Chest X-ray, PA view. Patient: 59 years old, sex M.
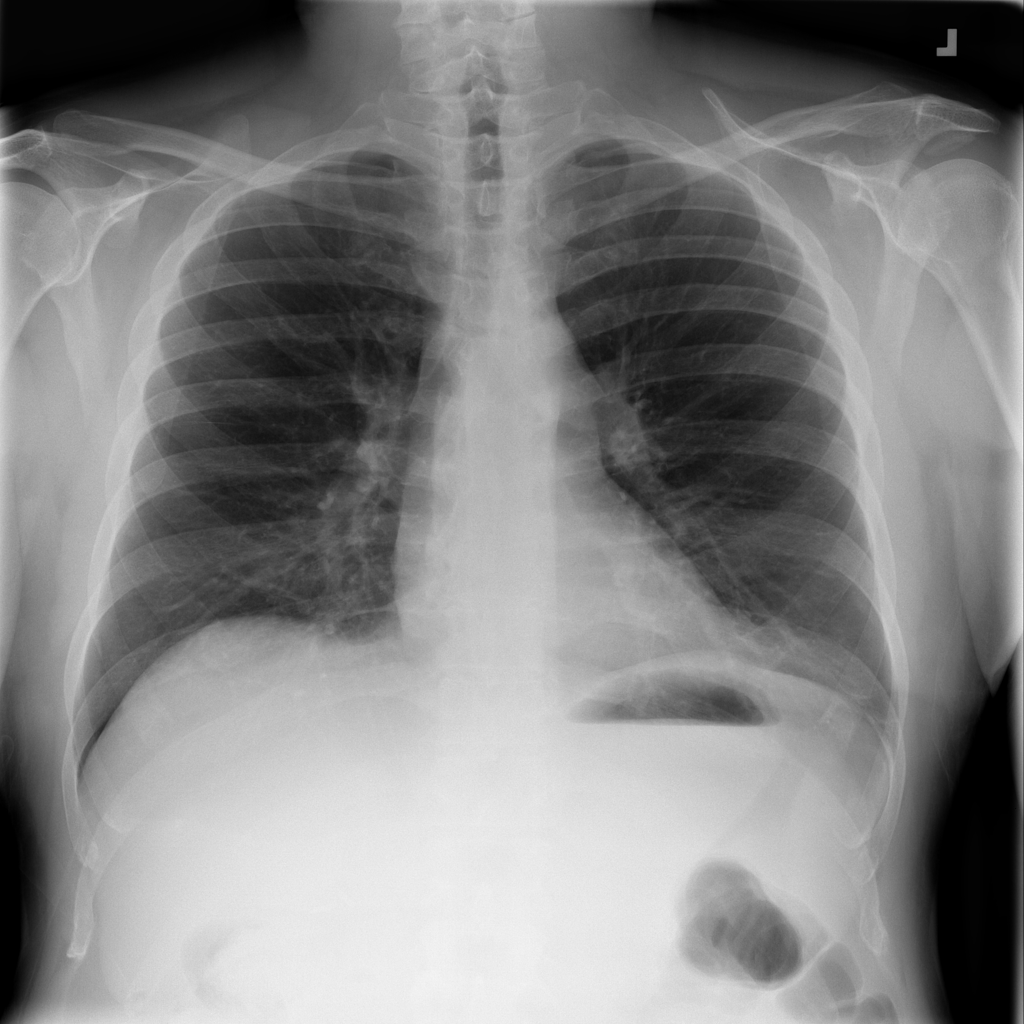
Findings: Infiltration